Question: new to App Engine, but I've built a basic API on GCE that takes an integer and adds 1 to it and deployed it to the Cloud Endpoints API Explorer. I've tested it in my browser and can confirm it works.
My problem is implementing it inside of my MainActivity. The API file is built inside my "endpoints module", which keeps it from being accessed inside the app module

Does anyone understand what I'm doing wrong? I can also show some code if it's needed.
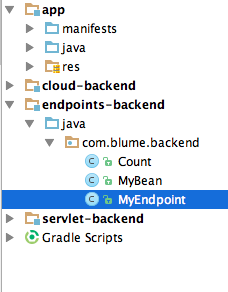
Answer: Has the "endpoints-backend" module been added as a dependancy to the "app" module?
1. Right click App module
2. Open module settings
3. Dependancies tab
4. If "endpoints-backend" isn't list click the + bottom left
5. Module dependancy
6. Select "endpoints-backend"
7. Sync project with gradle files